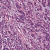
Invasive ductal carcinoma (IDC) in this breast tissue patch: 1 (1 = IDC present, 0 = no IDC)